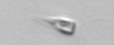
Label: Calciopappus